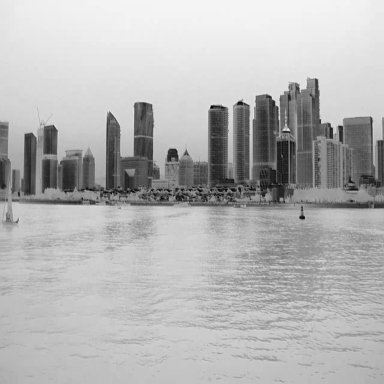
There is a sailboat in the infrared image.